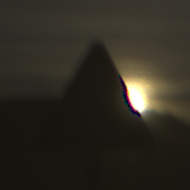
Verkehrszeichen: KurveLinks
Umgebung: Outdoor, Nature
Tageszeit: SunriseSunset
Wetter: PartlyCloudy
Licht: Natural
Jahreszeit: NotSpecified
Kontrast: HighContrast